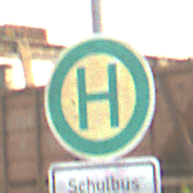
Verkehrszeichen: Haltestelle
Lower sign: ZeitangabenMitBeschraenkungAufWochentage5
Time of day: SunriseSunset
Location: Outdoor (Suburban)
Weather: PartlyCloudy
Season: NotSpecified
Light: Natural